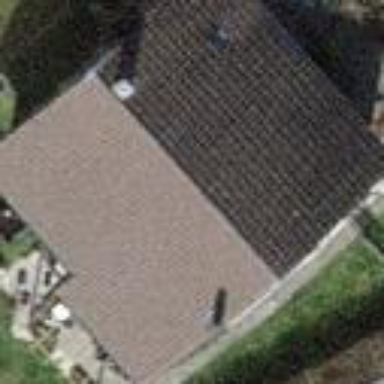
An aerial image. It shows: Gabled roofed house.